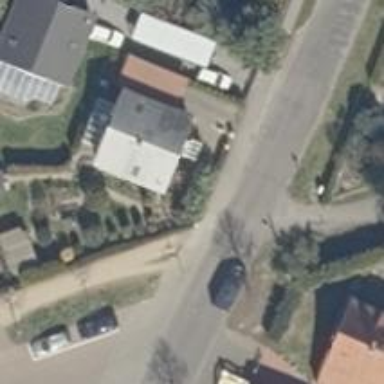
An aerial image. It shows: Unmarked crossing on the road.